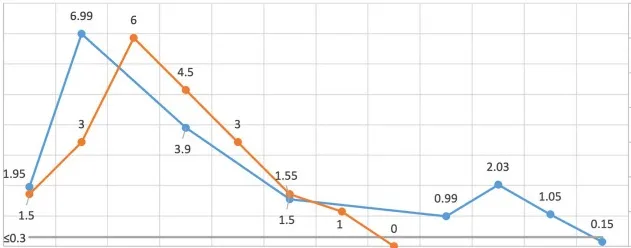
Serum acetylcholine receptor antibody concentration and pyridostigmine bromide dosage over time.
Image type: chart (chart)